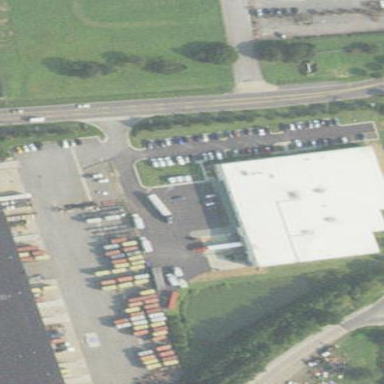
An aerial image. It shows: Building serving as food bank.